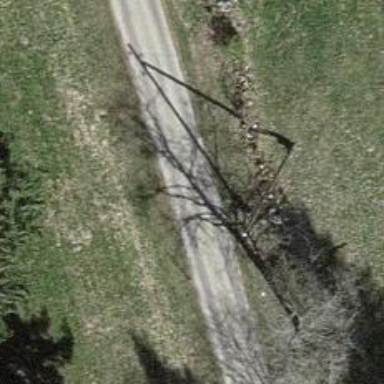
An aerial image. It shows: Three cables of power line.